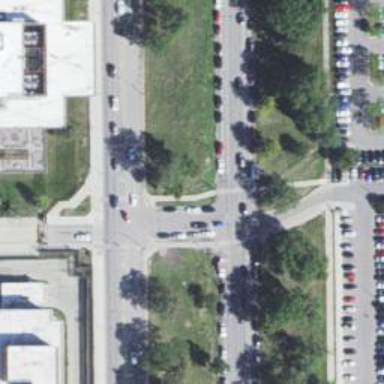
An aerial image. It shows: Footway located on traffic island.